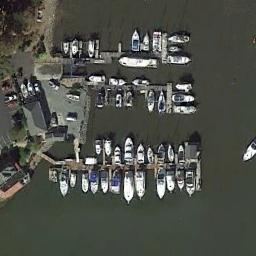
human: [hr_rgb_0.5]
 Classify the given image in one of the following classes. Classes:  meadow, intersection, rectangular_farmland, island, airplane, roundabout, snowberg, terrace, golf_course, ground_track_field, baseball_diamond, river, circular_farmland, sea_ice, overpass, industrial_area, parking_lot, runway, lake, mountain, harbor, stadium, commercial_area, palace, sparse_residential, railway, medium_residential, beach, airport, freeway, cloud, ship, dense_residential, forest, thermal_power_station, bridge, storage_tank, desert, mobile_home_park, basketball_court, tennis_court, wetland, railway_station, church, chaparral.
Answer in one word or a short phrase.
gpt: harbor